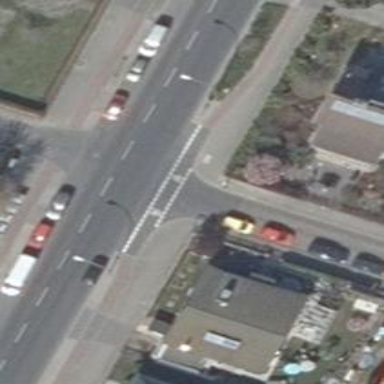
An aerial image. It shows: Road with "give way" sign.